Question: I have two tables 'Range' and 'Employee'.
'Range' table consists of columns
'''
minimum_salary, maximum salary, program
'''
(Available programs for that salary like platinum and silver etc).
'Employee' table has columns
'''
Emp_Id, Emp_Name, Salary
'''
<URL>

I want to write a SQL query in such a way that it gets the count of employees who fall under the given salary range in range table, please refer screenshot for tables and result set.
Any help is appreciated. Thanks
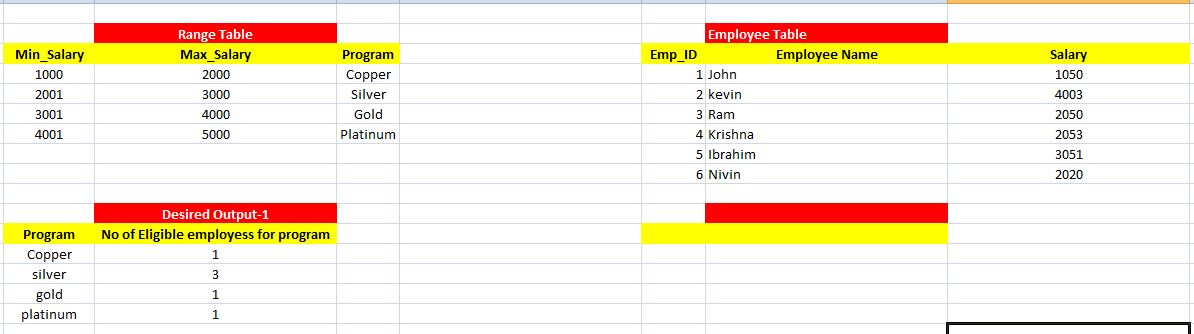
Answer: You can join on inequality conditions:
'''
select r.program, count(e.emp_id) no_employees
from ranges r
left join employees e on e.salary between r.min_salary and r.max_salary
group by r.program
'''